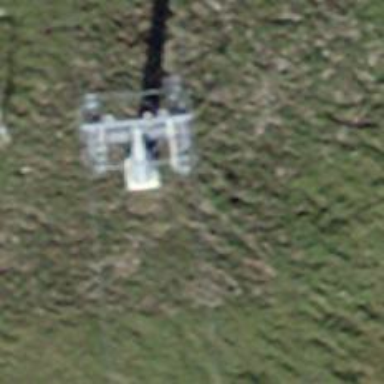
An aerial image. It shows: Pylon used for aerialway.